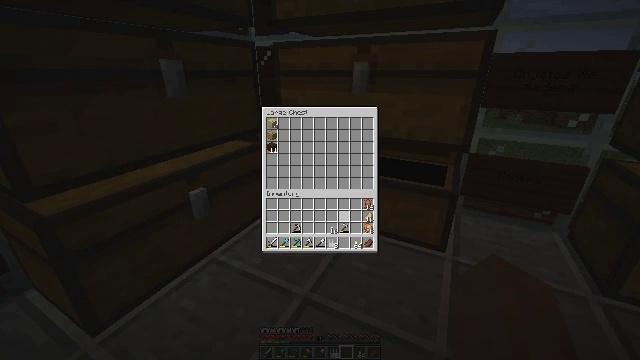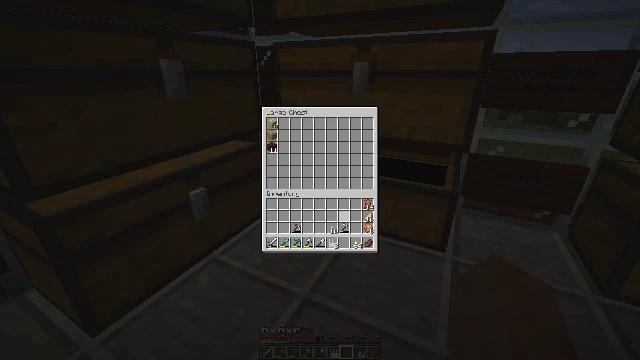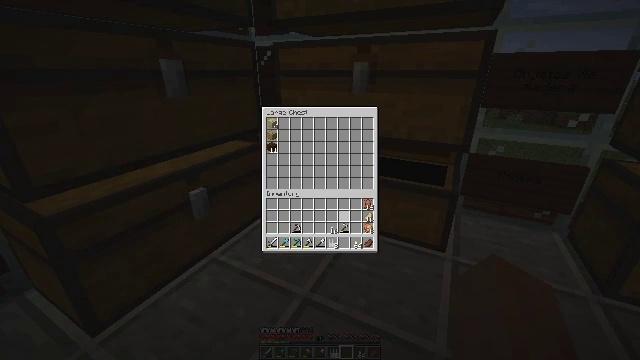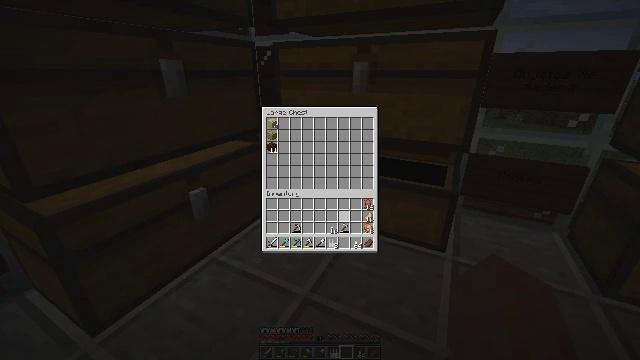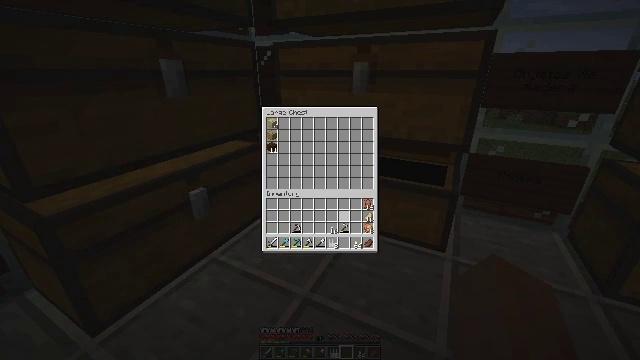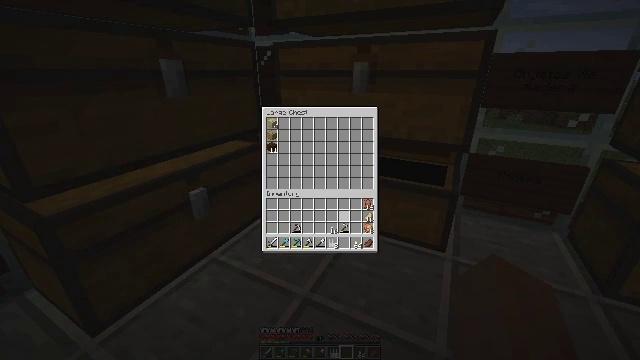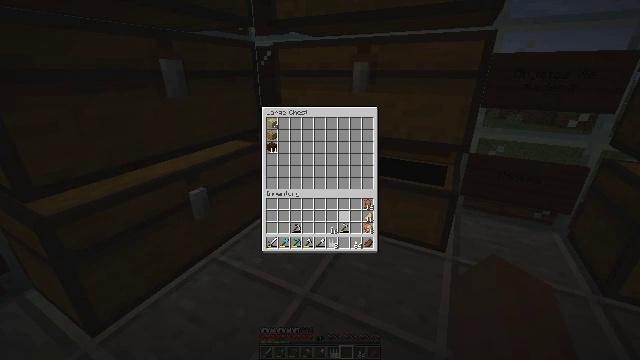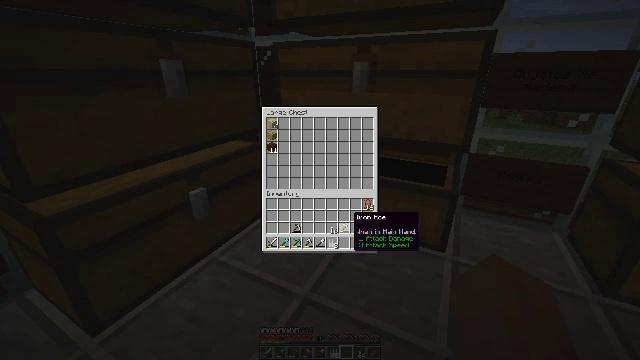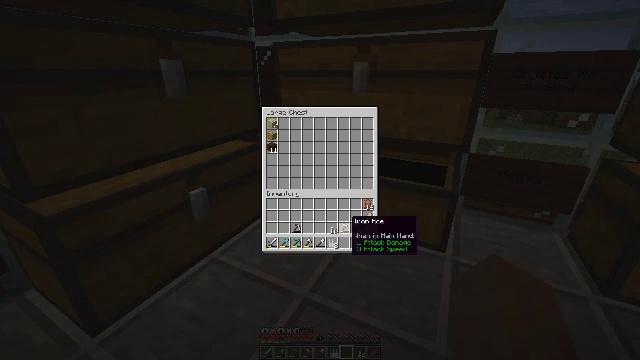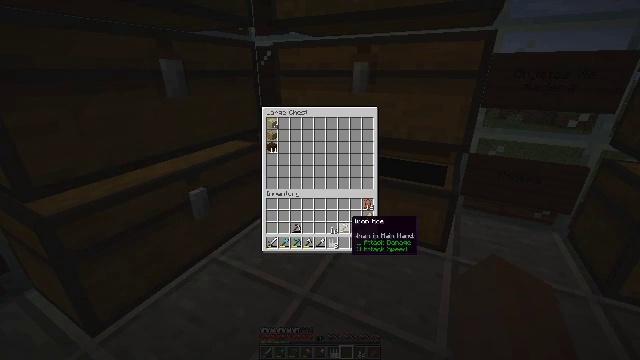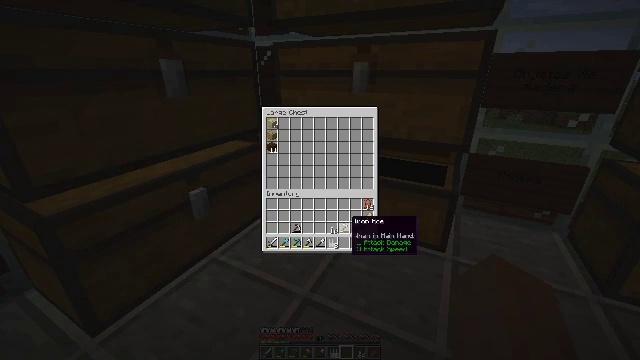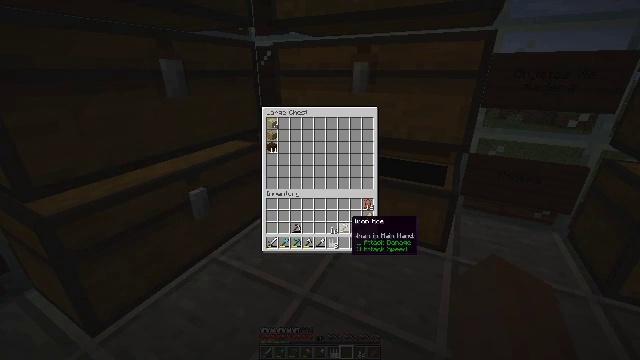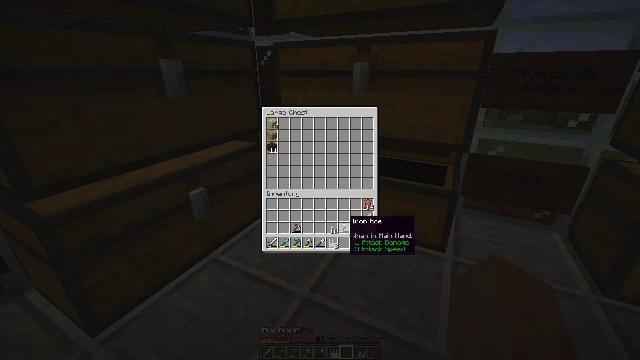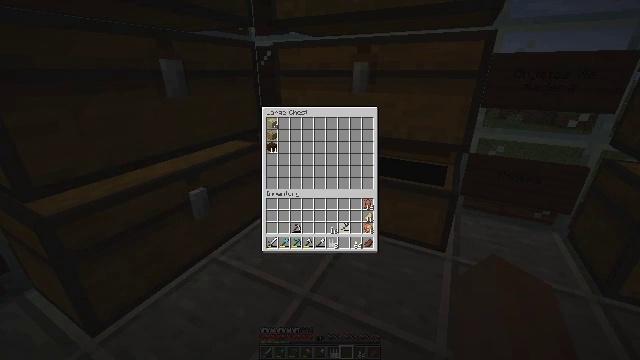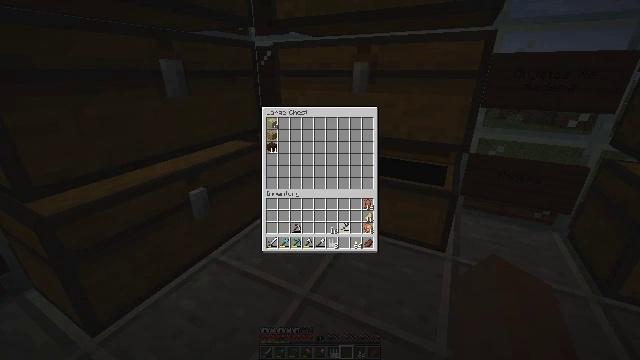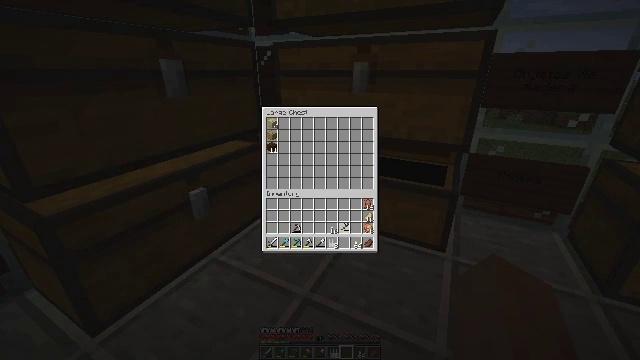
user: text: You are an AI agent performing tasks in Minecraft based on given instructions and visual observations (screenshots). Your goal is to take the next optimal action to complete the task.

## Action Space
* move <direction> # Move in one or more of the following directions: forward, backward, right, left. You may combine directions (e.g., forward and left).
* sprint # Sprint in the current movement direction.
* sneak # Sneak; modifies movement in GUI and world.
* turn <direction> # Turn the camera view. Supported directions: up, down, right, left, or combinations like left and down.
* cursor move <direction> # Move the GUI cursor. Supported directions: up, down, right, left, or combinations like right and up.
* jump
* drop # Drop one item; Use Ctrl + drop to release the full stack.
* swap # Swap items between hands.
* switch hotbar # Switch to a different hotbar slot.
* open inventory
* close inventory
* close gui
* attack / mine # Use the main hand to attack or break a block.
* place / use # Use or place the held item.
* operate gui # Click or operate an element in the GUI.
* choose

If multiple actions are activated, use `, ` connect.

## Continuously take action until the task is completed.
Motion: motion action
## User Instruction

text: Open the crafting table to create a stone button.
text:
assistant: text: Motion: no_op
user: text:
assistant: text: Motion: no_op
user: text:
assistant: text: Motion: no_op
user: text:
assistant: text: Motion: no_op
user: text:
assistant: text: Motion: no_op
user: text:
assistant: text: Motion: no_op
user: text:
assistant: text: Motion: turn down
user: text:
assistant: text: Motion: no_op
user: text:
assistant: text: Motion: no_op
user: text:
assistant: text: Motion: no_op
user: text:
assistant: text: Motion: no_op
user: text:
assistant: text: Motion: no_op
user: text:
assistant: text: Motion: attack / mine
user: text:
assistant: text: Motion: attack / mine
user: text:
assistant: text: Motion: attack / mine
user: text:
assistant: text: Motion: no_op
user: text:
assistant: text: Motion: turn down
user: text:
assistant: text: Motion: no_op
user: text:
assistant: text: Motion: no_op
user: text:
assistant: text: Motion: no_op
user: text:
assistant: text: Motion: no_op
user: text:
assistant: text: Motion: no_op
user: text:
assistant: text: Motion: no_op
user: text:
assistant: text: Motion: no_op
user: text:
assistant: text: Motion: no_op
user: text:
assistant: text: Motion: no_op
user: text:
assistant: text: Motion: no_op
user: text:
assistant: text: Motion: no_op
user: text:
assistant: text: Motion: no_op
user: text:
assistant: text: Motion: no_op